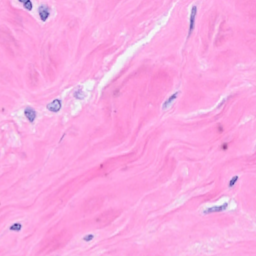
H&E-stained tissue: Breast